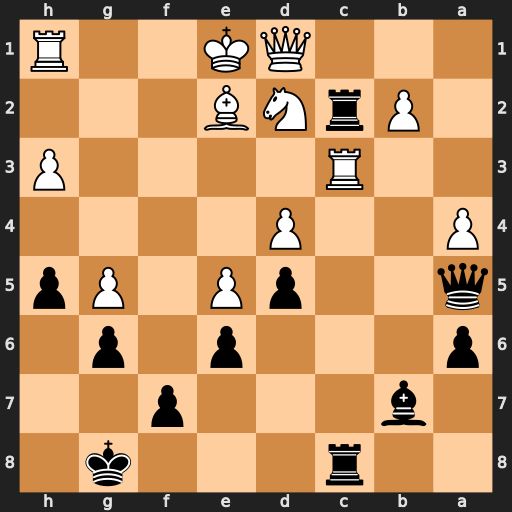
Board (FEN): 2r3k1/1b3p2/p3p1p1/q2pP1Pp/P2P4/2R4P/1PrNB3/3QK2R
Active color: b
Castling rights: K
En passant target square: -
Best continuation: R8xc3 bxc3 Qxc3